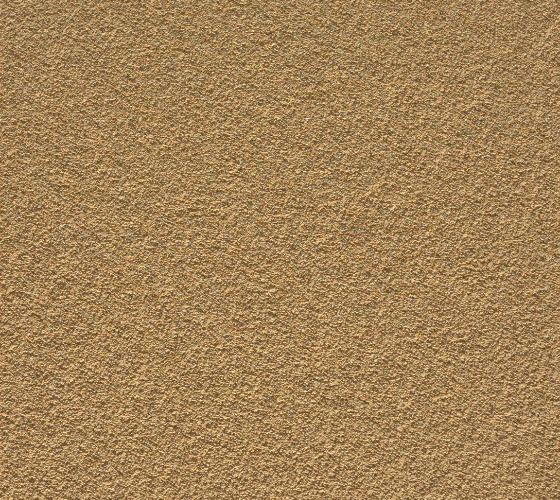
Terrain classes present: Gravel / Sand / Soil